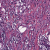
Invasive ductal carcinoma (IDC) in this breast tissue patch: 1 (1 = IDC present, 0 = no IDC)